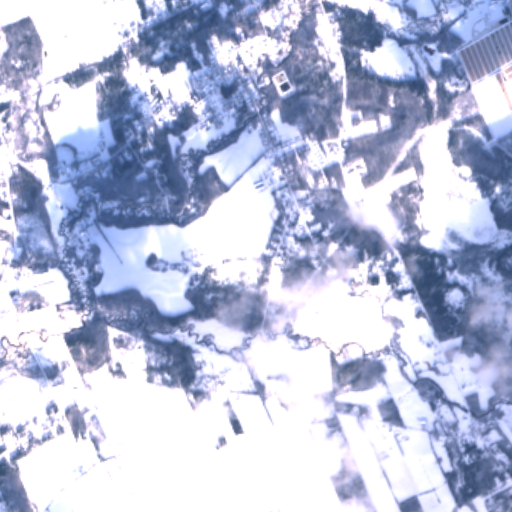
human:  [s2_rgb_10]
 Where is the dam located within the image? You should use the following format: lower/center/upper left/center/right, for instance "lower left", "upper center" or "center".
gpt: The dam is located in the upper right of the image.
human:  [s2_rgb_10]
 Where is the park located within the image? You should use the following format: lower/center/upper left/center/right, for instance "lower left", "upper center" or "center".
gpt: The park is located in the upper left of the image.
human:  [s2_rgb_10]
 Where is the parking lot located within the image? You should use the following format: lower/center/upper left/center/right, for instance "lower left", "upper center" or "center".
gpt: The parking lot is located in the lower center of the image.
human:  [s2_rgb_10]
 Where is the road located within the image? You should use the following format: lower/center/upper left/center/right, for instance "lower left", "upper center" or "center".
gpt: There is no road in the image.